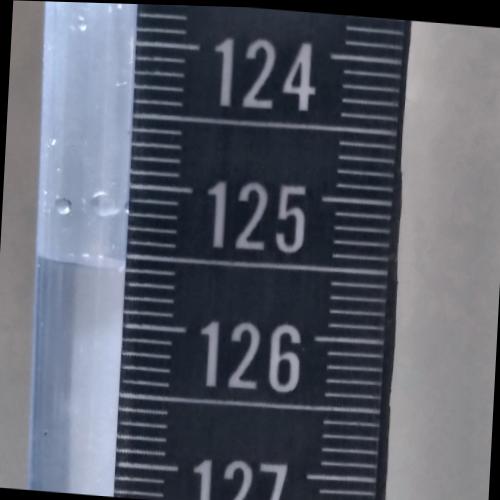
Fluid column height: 125.6 cm